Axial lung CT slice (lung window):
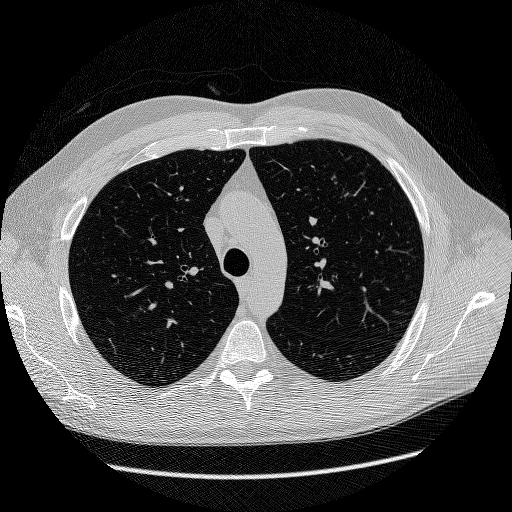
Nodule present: no